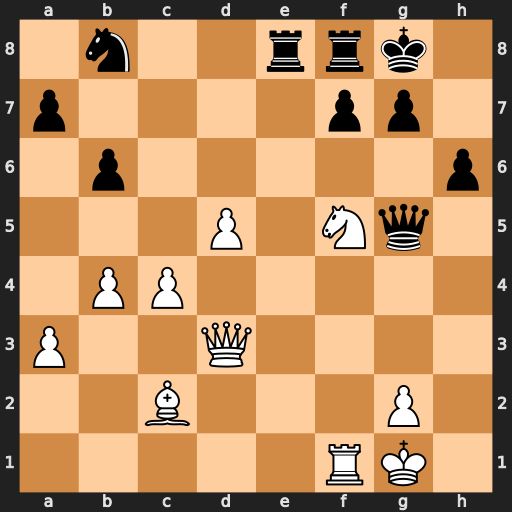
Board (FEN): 1n2rrk1/p4pp1/1p5p/3P1Nq1/1PP5/P2Q4/2B3P1/5RK1
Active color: w
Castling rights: -
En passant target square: -
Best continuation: Ne7+ Rxe7 Qh7#